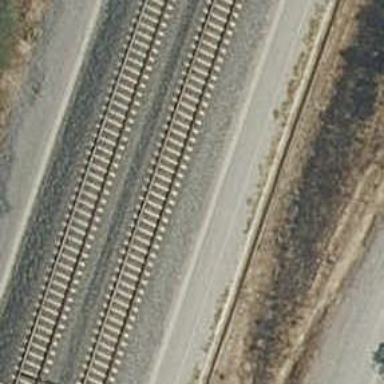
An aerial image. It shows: Railway track with contact lines for electrification.